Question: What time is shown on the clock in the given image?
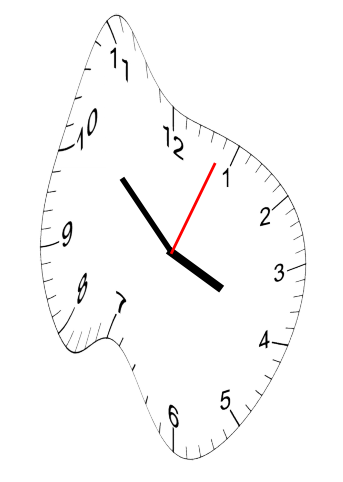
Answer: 03:52:04